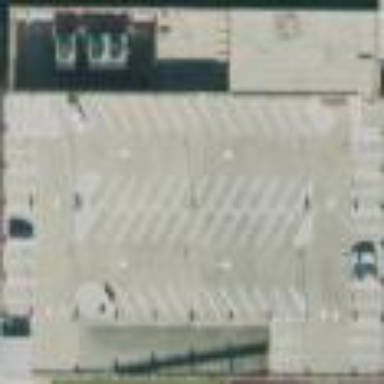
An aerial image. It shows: Multi-storey parking building.